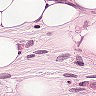
Metastatic tissue present: yes